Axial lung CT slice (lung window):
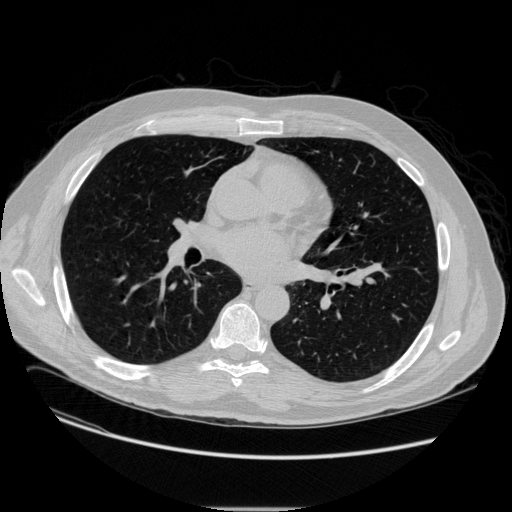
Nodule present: no